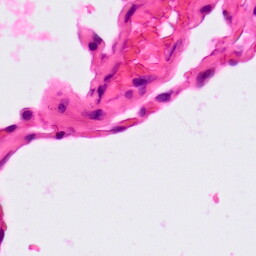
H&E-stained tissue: Lung